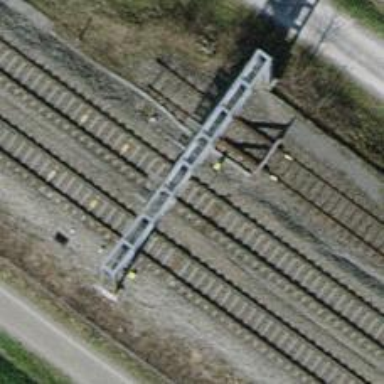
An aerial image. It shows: Railway signal.